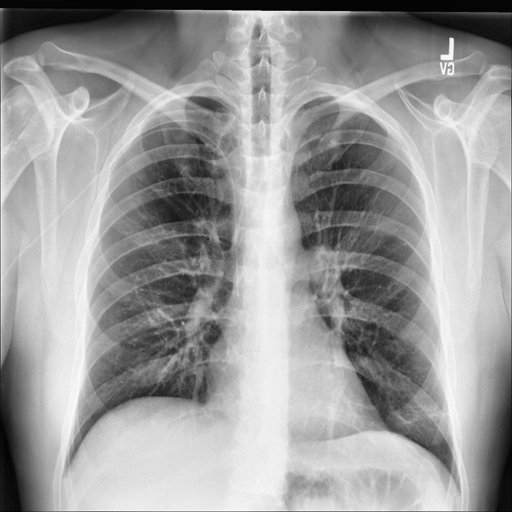
Finding: NORMAL